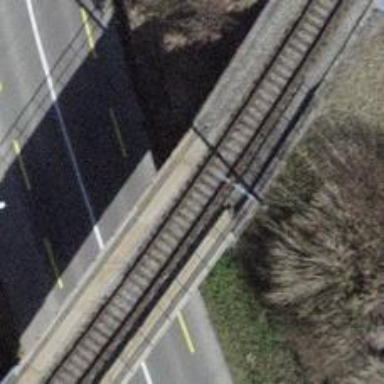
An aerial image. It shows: Bridge over railway with electrified contact lines.